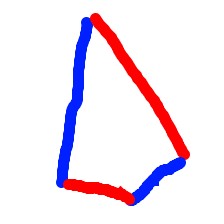
Shape: kite